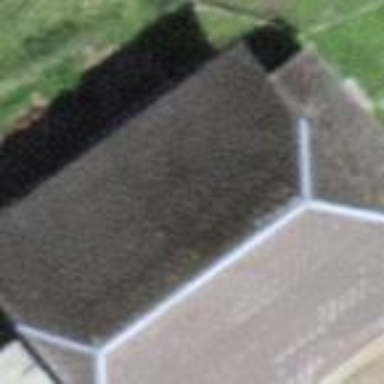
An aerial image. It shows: Farm building.